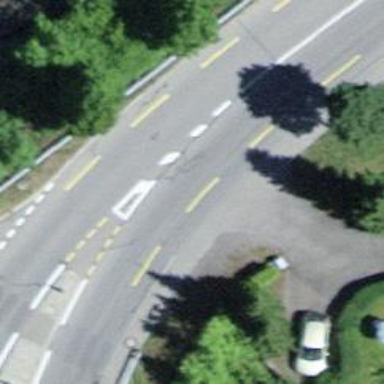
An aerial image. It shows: Primary highway with designated cycle lane.